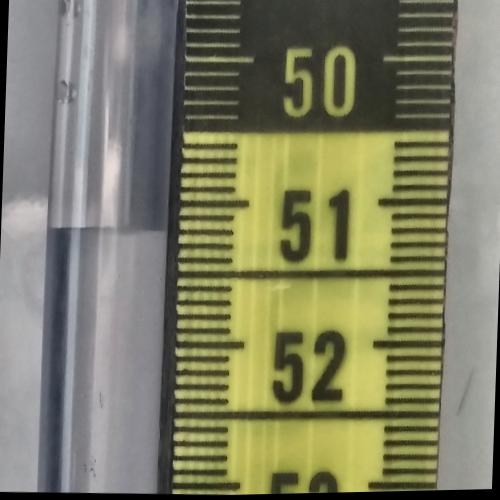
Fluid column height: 51.2 cm